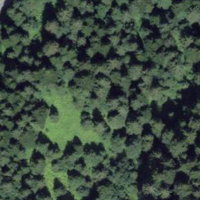
EUNIS habitat code: 43
Species observed at this site:
Equisetum arvense